Question: I'm trying to create buttons (QPushButtons) based on an entry (QLineEdit). The idea is that I want the user to be able to create as many buttons as wanted, simply by adding new text in the entry box and by then pressing "Add Label" (see picture below).

While I'm able to do this, I can't for now retrieve the label value of each of these buttons, since the procedure I use erases all the previous values (I can only retrieve the last value entered). I'd like to be able to print each specific Label Value when clicking each button.
My code is below:
'''
from PyQt5.QtWidgets import QApplication, QMainWindow, QPushButton, QLineEdit
import sys
class MyWindow(QMainWindow):
def __init__(self):
super(MyWindow, self).__init__()
self.setGeometry(100, 100, 1500, 1500)
self.setWindowTitle("My Program")
self.labelButtons = [] # List of all the buttons displaying labels
self.eraseButtons = [] # List of all the buttons displaying "X"
self.Yposition = 50
self.initUI()
def initUI(self):
self.labelEntry = QLineEdit(self)
self.labelEntry.move(50, self.Yposition)
self.labelEntry.resize(300, 40)
self.addLabelButton = QPushButton(self)
self.addLabelButton.setText("Add Label")
self.addLabelButton.move(400, self.Yposition)
self.addLabelButton.resize(300, 40)
self.addLabelButton.clicked.connect(self.addNewLabel)
def addNewLabel(self):
self.Yposition += 50
self.newLabelName = self.labelEntry.text()
self.labelButtons.append(self.createButtonLabel(self.newLabelName))
self.eraseButtons.append(self.eraseButtonLabel())
self.updatelabels()
def createButtonLabel(self, labelname):
self.button = QPushButton(self)
self.button.setText(str(labelname))
self.button.resize(300, 40)
self.button.move(50, self.Yposition)
self.button.clicked.connect(self.printbutton)
return self.button
def eraseButtonLabel(self):
self.buttonErase = QPushButton(self)
self.buttonErase.setText("X")
self.buttonErase.resize(40, 40)
self.buttonErase.move(360, self.Yposition)
self.buttonErase.clicked.connect(self.printbutton)
return self.buttonErase
def updatelabels(self):
for button in self.labelButtons:
button.show()
for button in self.eraseButtons:
button.show()
def printbutton(self):
print(self.button.text())
if __name__ == '__main__':
app = QApplication(sys.argv)
win = MyWindow()
win.show()
sys.exit(app.exec_())
<!-- end snippet -->
'''
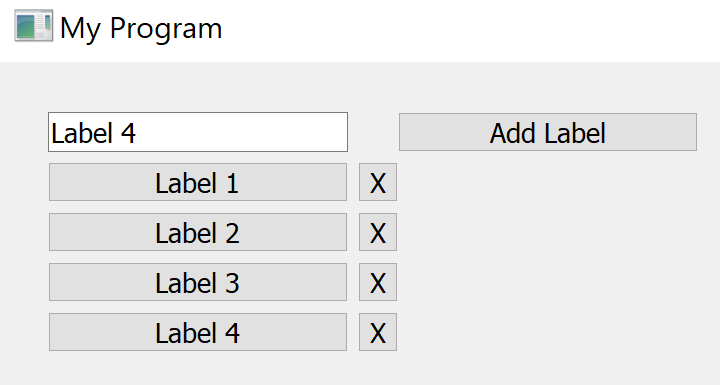
Answer: Using Google 'pyqt clicked event' I found you have to use
'''
def printbutton(self):
widget = self.sender()
print(widget.text())
'''
ZetCode: <URL>
---
As for 'erease' button - you should get button from 'createButtonLabel' and send it to 'eraseButtonLabel'
'''
labelbutton = self.createButtonLabel(self.newLabelName)
erasebutton = self.eraseButtonLabel(labelbutton)
'''
and you can use 'lambda' to assing function with argument
'''
def eraseButtonLabel(self, labelbutton):
# ... code ...
self.buttonErase.clicked.connect(lambda: self.erasebutton(labelbutton))
'''
and function should get this argument
'''
def erasebutton(self, button):
widget = self.sender()
print('clicked:', widget.text())
print(' erase:', button.text())
'''
---
Or you can assing 'button' to own variable in 'buttonErase'
'''
def eraseButtonLabel(self, labelbutton):
# ... code ...
self.buttonErase.assigned_button = labelbutton
self.buttonErase.clicked.connect(self.erasebutton)
'''
and use it in function
'''
def erasebutton(self):
widget = self.sender()
print('clicked:', widget.text())
print(' erase:', widget.assigned_button.text())
'''
---
Full code which uses both methods at the same time but you need only one method.
'''
from PyQt5.QtWidgets import *
import sys
class MyWindow(QMainWindow):
def __init__(self):
super(MyWindow, self).__init__()
self.setGeometry(100, 100, 1500, 1500)
self.setWindowTitle("My Program")
self.labelButtons = [] # List of all the buttons displaying labels
self.eraseButtons = [] # List of all the buttons displaying "X"
self.Yposition = 50
self.initUI()
def initUI(self):
self.labelEntry = QLineEdit(self)
self.labelEntry.move(50, self.Yposition)
self.labelEntry.resize(300, 40)
self.addLabelButton = QPushButton(self)
self.addLabelButton.setText("Add Label")
self.addLabelButton.move(400, self.Yposition)
self.addLabelButton.resize(300, 40)
self.addLabelButton.clicked.connect(self.addNewLabel)
def addNewLabel(self):
self.Yposition += 50
self.newLabelName = self.labelEntry.text()
labelbutton = self.createButtonLabel(self.newLabelName)
erasebutton = self.eraseButtonLabel(labelbutton)
self.labelButtons.append(labelbutton)
self.eraseButtons.append(erasebutton)
self.updatelabels()
def createButtonLabel(self, labelname):
self.button = QPushButton(self)
self.button.setText(str(labelname))
self.button.resize(300, 40)
self.button.move(50, self.Yposition)
self.button.clicked.connect(self.printbutton)
return self.button
def eraseButtonLabel(self, labelbutton):
self.buttonErase = QPushButton(self)
self.buttonErase.setText("X")
self.buttonErase.resize(40, 40)
self.buttonErase.move(360, self.Yposition)
self.buttonErase.assigned_button = labelbutton
self.buttonErase.clicked.connect(lambda: self.erasebutton(labelbutton))
#self.buttonErase.clicked.connect(self.erasebutton)
return self.buttonErase
def updatelabels(self):
for button in self.labelButtons:
button.show()
for button in self.eraseButtons:
button.show()
def printbutton(self):
print('clicked:', self.sender().text())
def erasebutton(self, button):
widget = self.sender()
print('clicked:', widget.text())
print(' erase:', button.text())
print(' erase:', widget.assigned_button.text())
if __name__ == '__main__':
app = QApplication(sys.argv)
win = MyWindow()
win.show()
sys.exit(app.exec_())
'''
---
Other method is to create own widget which has both buttons 'labelbutton' and 'erasebutton' and then 'erasebutton' has direct access only to own 'labelbutton'.
BTW: and for similar reason I would keep buttons as pairs
'''
self.buttons.append([labelbutton, erasebutton])
'''
instead of separted lists
'''
self.labelButtons.append(labelbutton)
self.eraseButtons.append(erasebutton)
'''
---
Example in which I create own widget.
'''
from PyQt5.QtWidgets import *
import sys
class MyWidget(QWidget):
def __init__(self, parent, labelname, *args, **kwargs):
super().__init__(parent, *args, **kwargs)
self.resize(350, 40)
self.labelButton = QPushButton(self)
self.labelButton.setText(str(labelname))
self.labelButton.resize(300, 40)
self.labelButton.move(0, 0)
self.labelButton.clicked.connect(self.printbutton)
self.buttonErase = QPushButton(self)
self.buttonErase.setText("X")
self.buttonErase.resize(40, 40)
self.buttonErase.move(310, 0)
self.buttonErase.clicked.connect(self.erasebutton)
self.show()
def printbutton(self):
print('clicked:', self.labelButton.text())
def erasebutton(self):
print('clicked:', self.buttonErase.text())
print(' erase:', self.labelButton.text())
class MyWindow(QMainWindow):
def __init__(self):
super(MyWindow, self).__init__()
self.setGeometry(100, 100, 1500, 1500)
self.setWindowTitle("My Program")
self.widgets = []
self.Yposition = 50
self.initUI()
def initUI(self):
self.labelEntry = QLineEdit(self)
self.labelEntry.move(50, self.Yposition)
self.labelEntry.resize(300, 40)
self.addLabelButton = QPushButton(self)
self.addLabelButton.setText("Add Label")
self.addLabelButton.move(400, self.Yposition)
self.addLabelButton.resize(300, 40)
self.addLabelButton.clicked.connect(self.addNewLabel)
def addNewLabel(self):
self.Yposition += 50
text = self.labelEntry.text()
widget = MyWidget(self, text)
widget.move(50, self.Yposition)
self.widgets.append(widget)
if __name__ == '__main__':
app = QApplication(sys.argv)
win = MyWindow()
win.show()
sys.exit(app.exec_())
'''